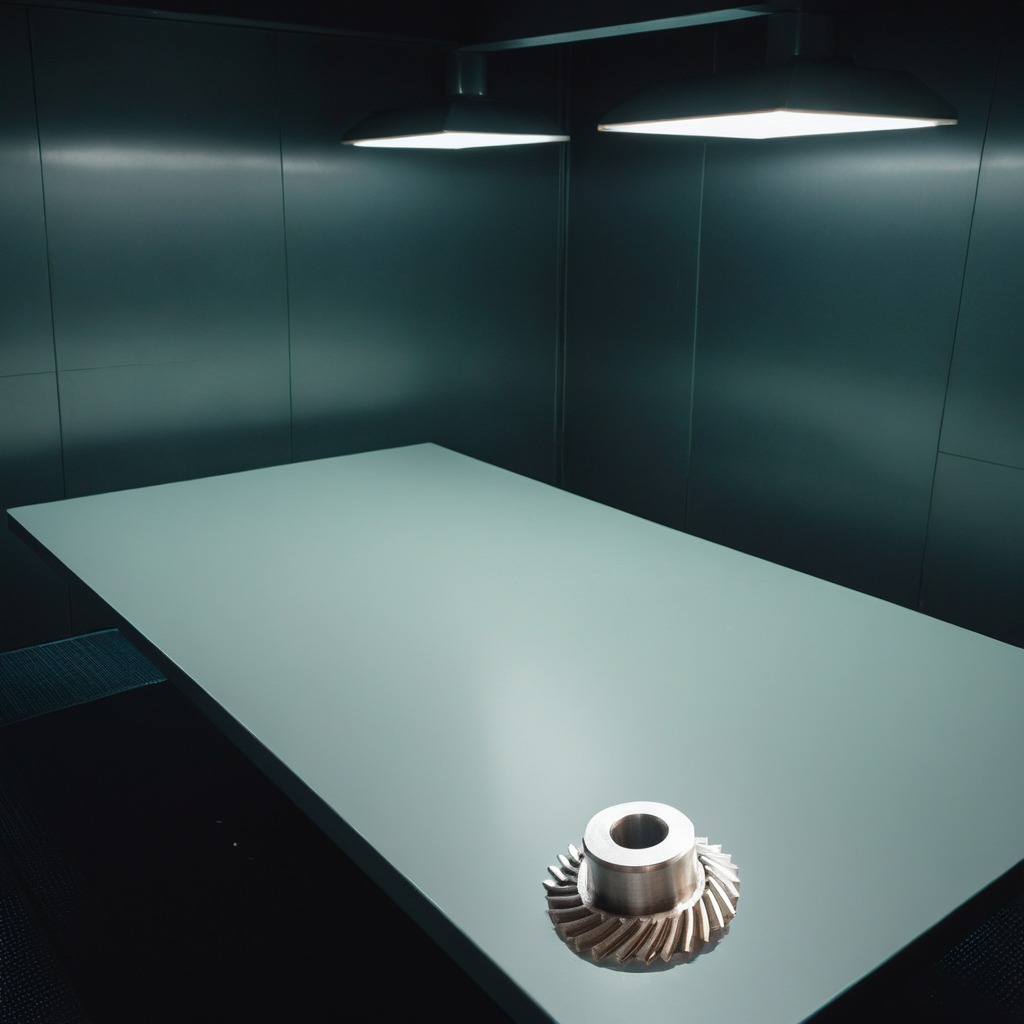
A steel gear with teeth lies on a clean empty table in a railway signal maintenance room lit by harsh overhead fluorescents.